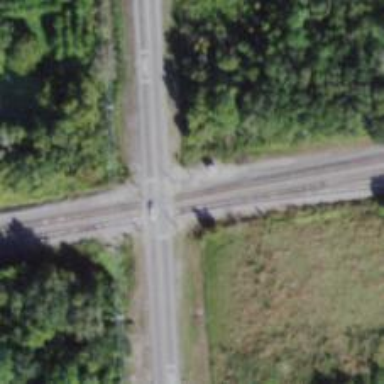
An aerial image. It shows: Railway signal.